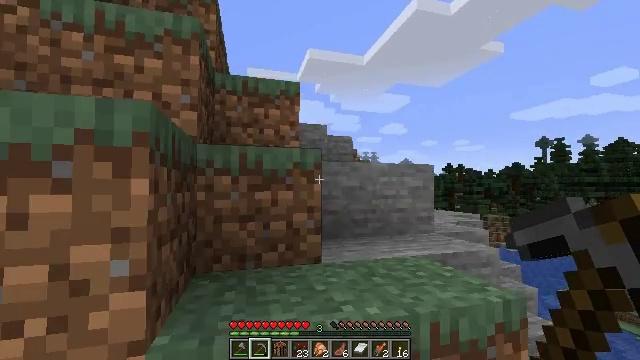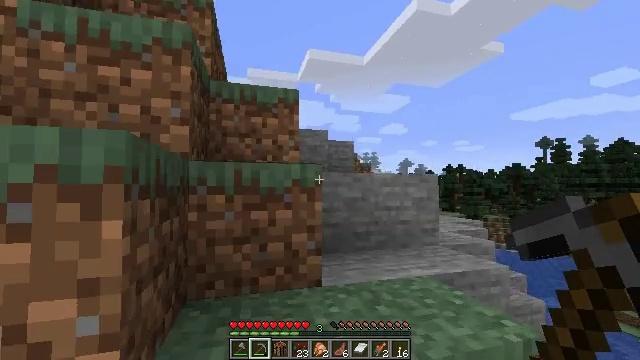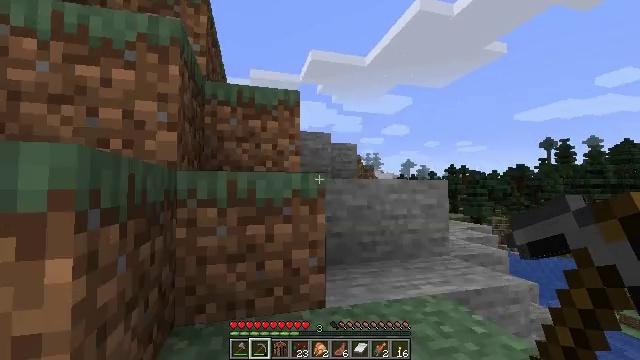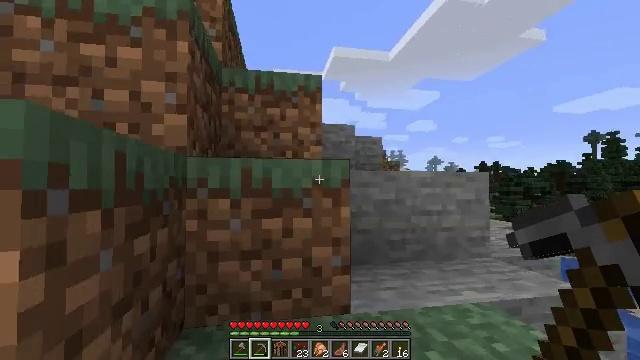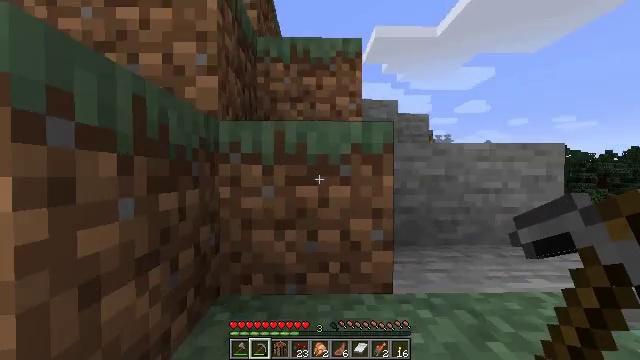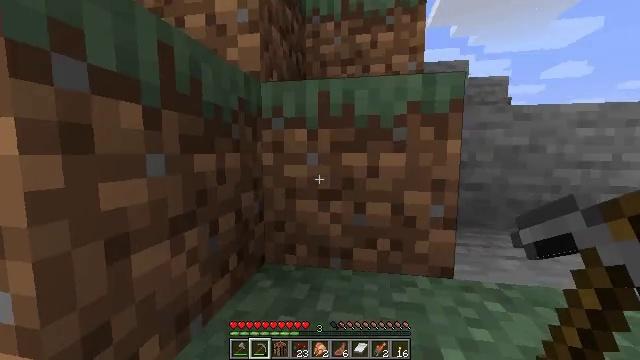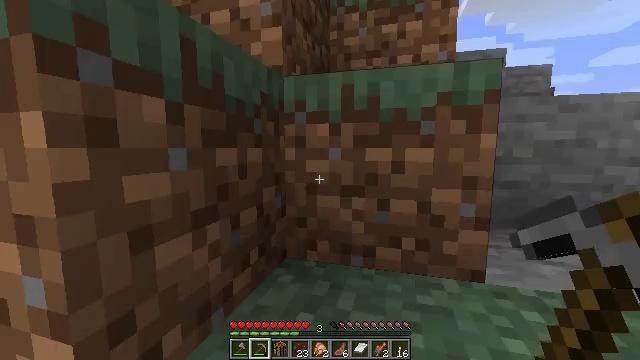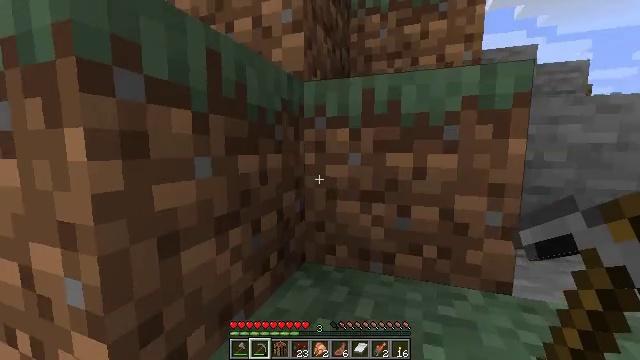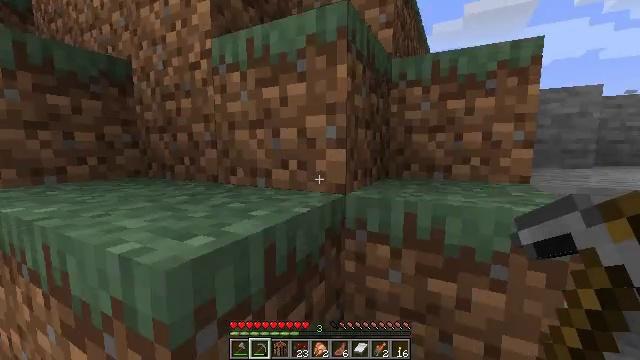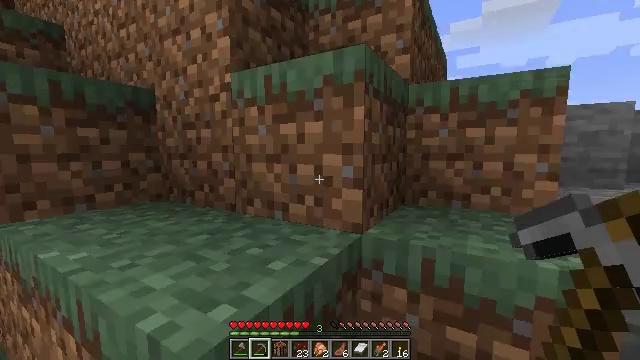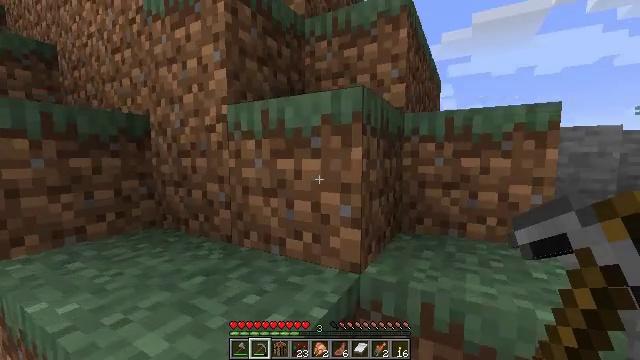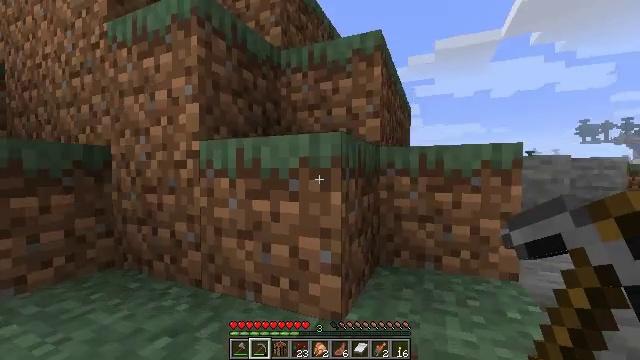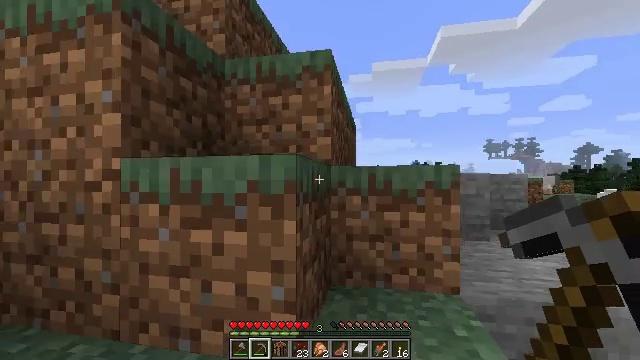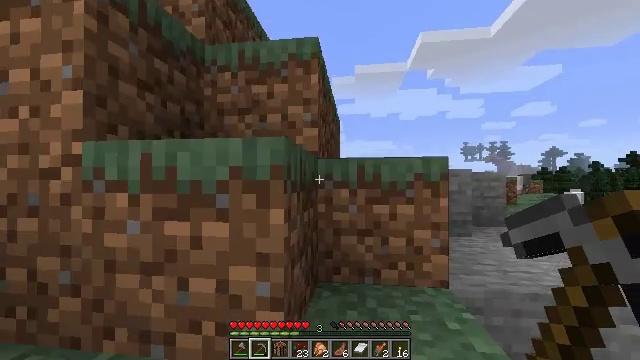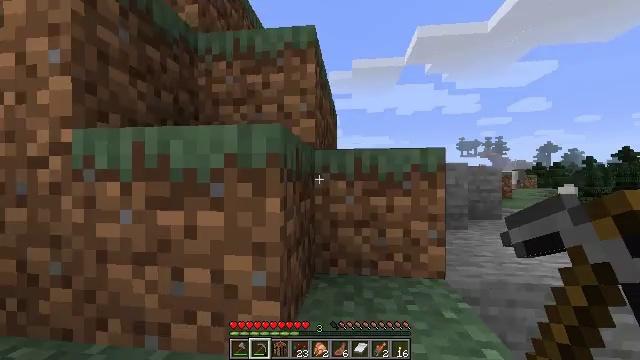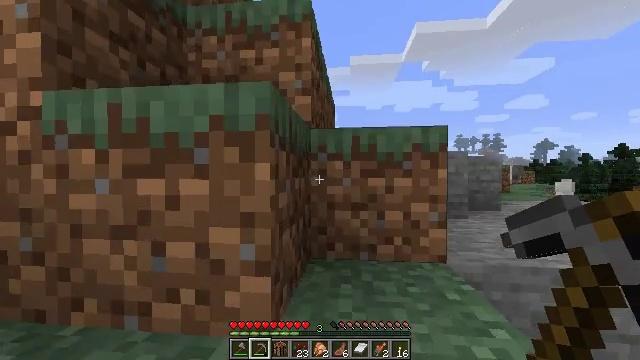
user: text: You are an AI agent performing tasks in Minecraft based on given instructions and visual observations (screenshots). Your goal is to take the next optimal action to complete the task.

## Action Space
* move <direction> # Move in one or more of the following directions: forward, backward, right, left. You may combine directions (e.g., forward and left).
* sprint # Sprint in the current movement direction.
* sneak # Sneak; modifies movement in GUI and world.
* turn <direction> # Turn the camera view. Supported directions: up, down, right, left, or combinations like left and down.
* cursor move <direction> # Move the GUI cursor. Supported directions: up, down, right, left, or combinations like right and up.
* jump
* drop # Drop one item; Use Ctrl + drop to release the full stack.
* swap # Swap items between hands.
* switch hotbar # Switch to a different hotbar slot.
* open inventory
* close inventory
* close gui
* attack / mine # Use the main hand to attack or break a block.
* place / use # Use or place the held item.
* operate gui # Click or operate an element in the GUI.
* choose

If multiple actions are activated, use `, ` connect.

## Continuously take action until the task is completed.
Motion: motion action
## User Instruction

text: Gather dandelions in the field.
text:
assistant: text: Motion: move forward, jump
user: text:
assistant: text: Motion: move forward, jump
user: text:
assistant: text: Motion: move forward, turn left, jump
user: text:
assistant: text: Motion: move forward, turn left and down, jump
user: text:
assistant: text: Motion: move forward, turn left and down, jump
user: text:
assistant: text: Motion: move forward, turn left, jump
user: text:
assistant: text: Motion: move forward, turn left, jump
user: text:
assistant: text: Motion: move forward, turn left, jump
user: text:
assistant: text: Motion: move forward, turn left, jump
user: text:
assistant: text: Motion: move forward, turn right and up, jump
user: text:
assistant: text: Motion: move forward, turn right and up, jump
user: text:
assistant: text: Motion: move forward, turn right and up, jump
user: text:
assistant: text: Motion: move forward, turn right, jump
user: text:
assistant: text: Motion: move forward, turn down, jump
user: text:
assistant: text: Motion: move forward, jump
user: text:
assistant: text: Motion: move forward, turn down, jump
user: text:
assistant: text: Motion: move forward, turn right and down, jump
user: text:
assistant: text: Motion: move forward, jump
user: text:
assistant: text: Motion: move forward, turn right, jump
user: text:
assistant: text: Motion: move forward, turn right, jump
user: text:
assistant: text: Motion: move forward, turn right and down, jump
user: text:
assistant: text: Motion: move forward, turn right, jump
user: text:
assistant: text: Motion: move forward, jump
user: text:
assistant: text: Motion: move forward, jump
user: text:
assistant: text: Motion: move forward, turn left and down, jump
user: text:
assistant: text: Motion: move forward, turn left, jump
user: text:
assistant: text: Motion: move forward, turn left, jump
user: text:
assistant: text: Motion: move forward, turn left, jump
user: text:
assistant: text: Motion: move forward, turn left, jump
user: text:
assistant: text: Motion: move forward, turn left and up, jump